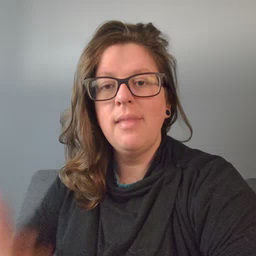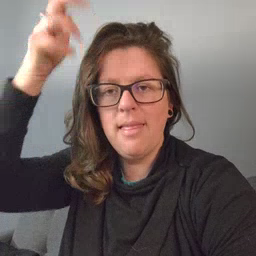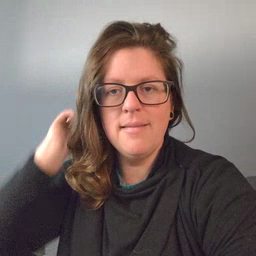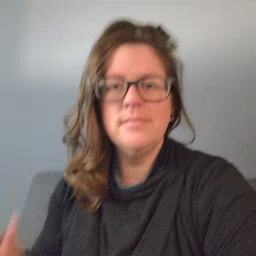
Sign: lion